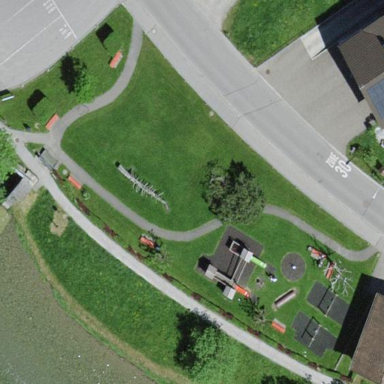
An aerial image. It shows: Playground area for leisure land.